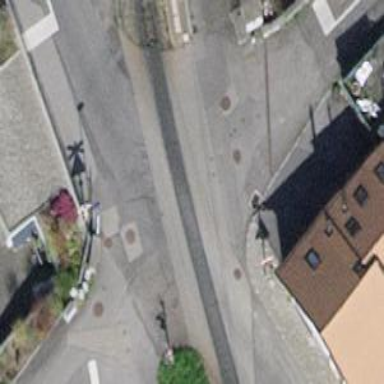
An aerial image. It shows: Sidewalk along the footway.